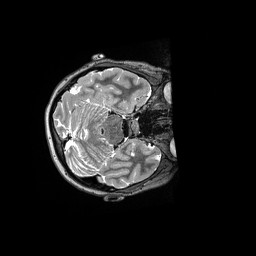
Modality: T2w
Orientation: axial
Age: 16
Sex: female
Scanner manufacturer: siemens
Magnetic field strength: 3 T
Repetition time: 3.2 s
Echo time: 0.564 s